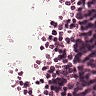
Metastatic tissue present: no